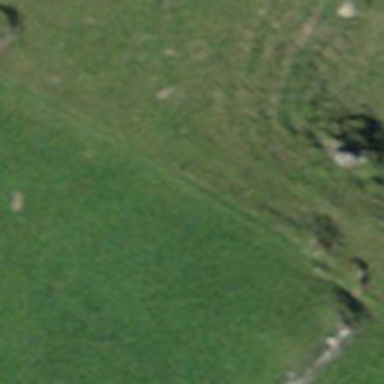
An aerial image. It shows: Path covered with grass.